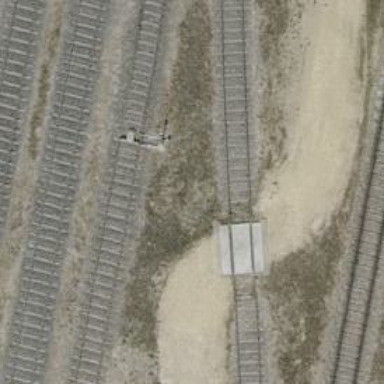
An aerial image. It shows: Level crossing along the railway.